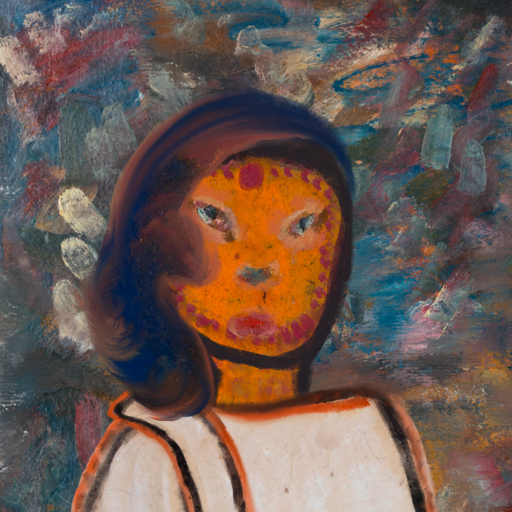
Background: Boggyland, Head And Neck Front: Doll, Face Front: Boggyland, Bust: Roy_Bahadur, Hair Front: Mother_And_Son_Son, Head Accessory: Blank, Second Necklace: Blank, Necklace: Blank, Baby: Blank